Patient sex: M
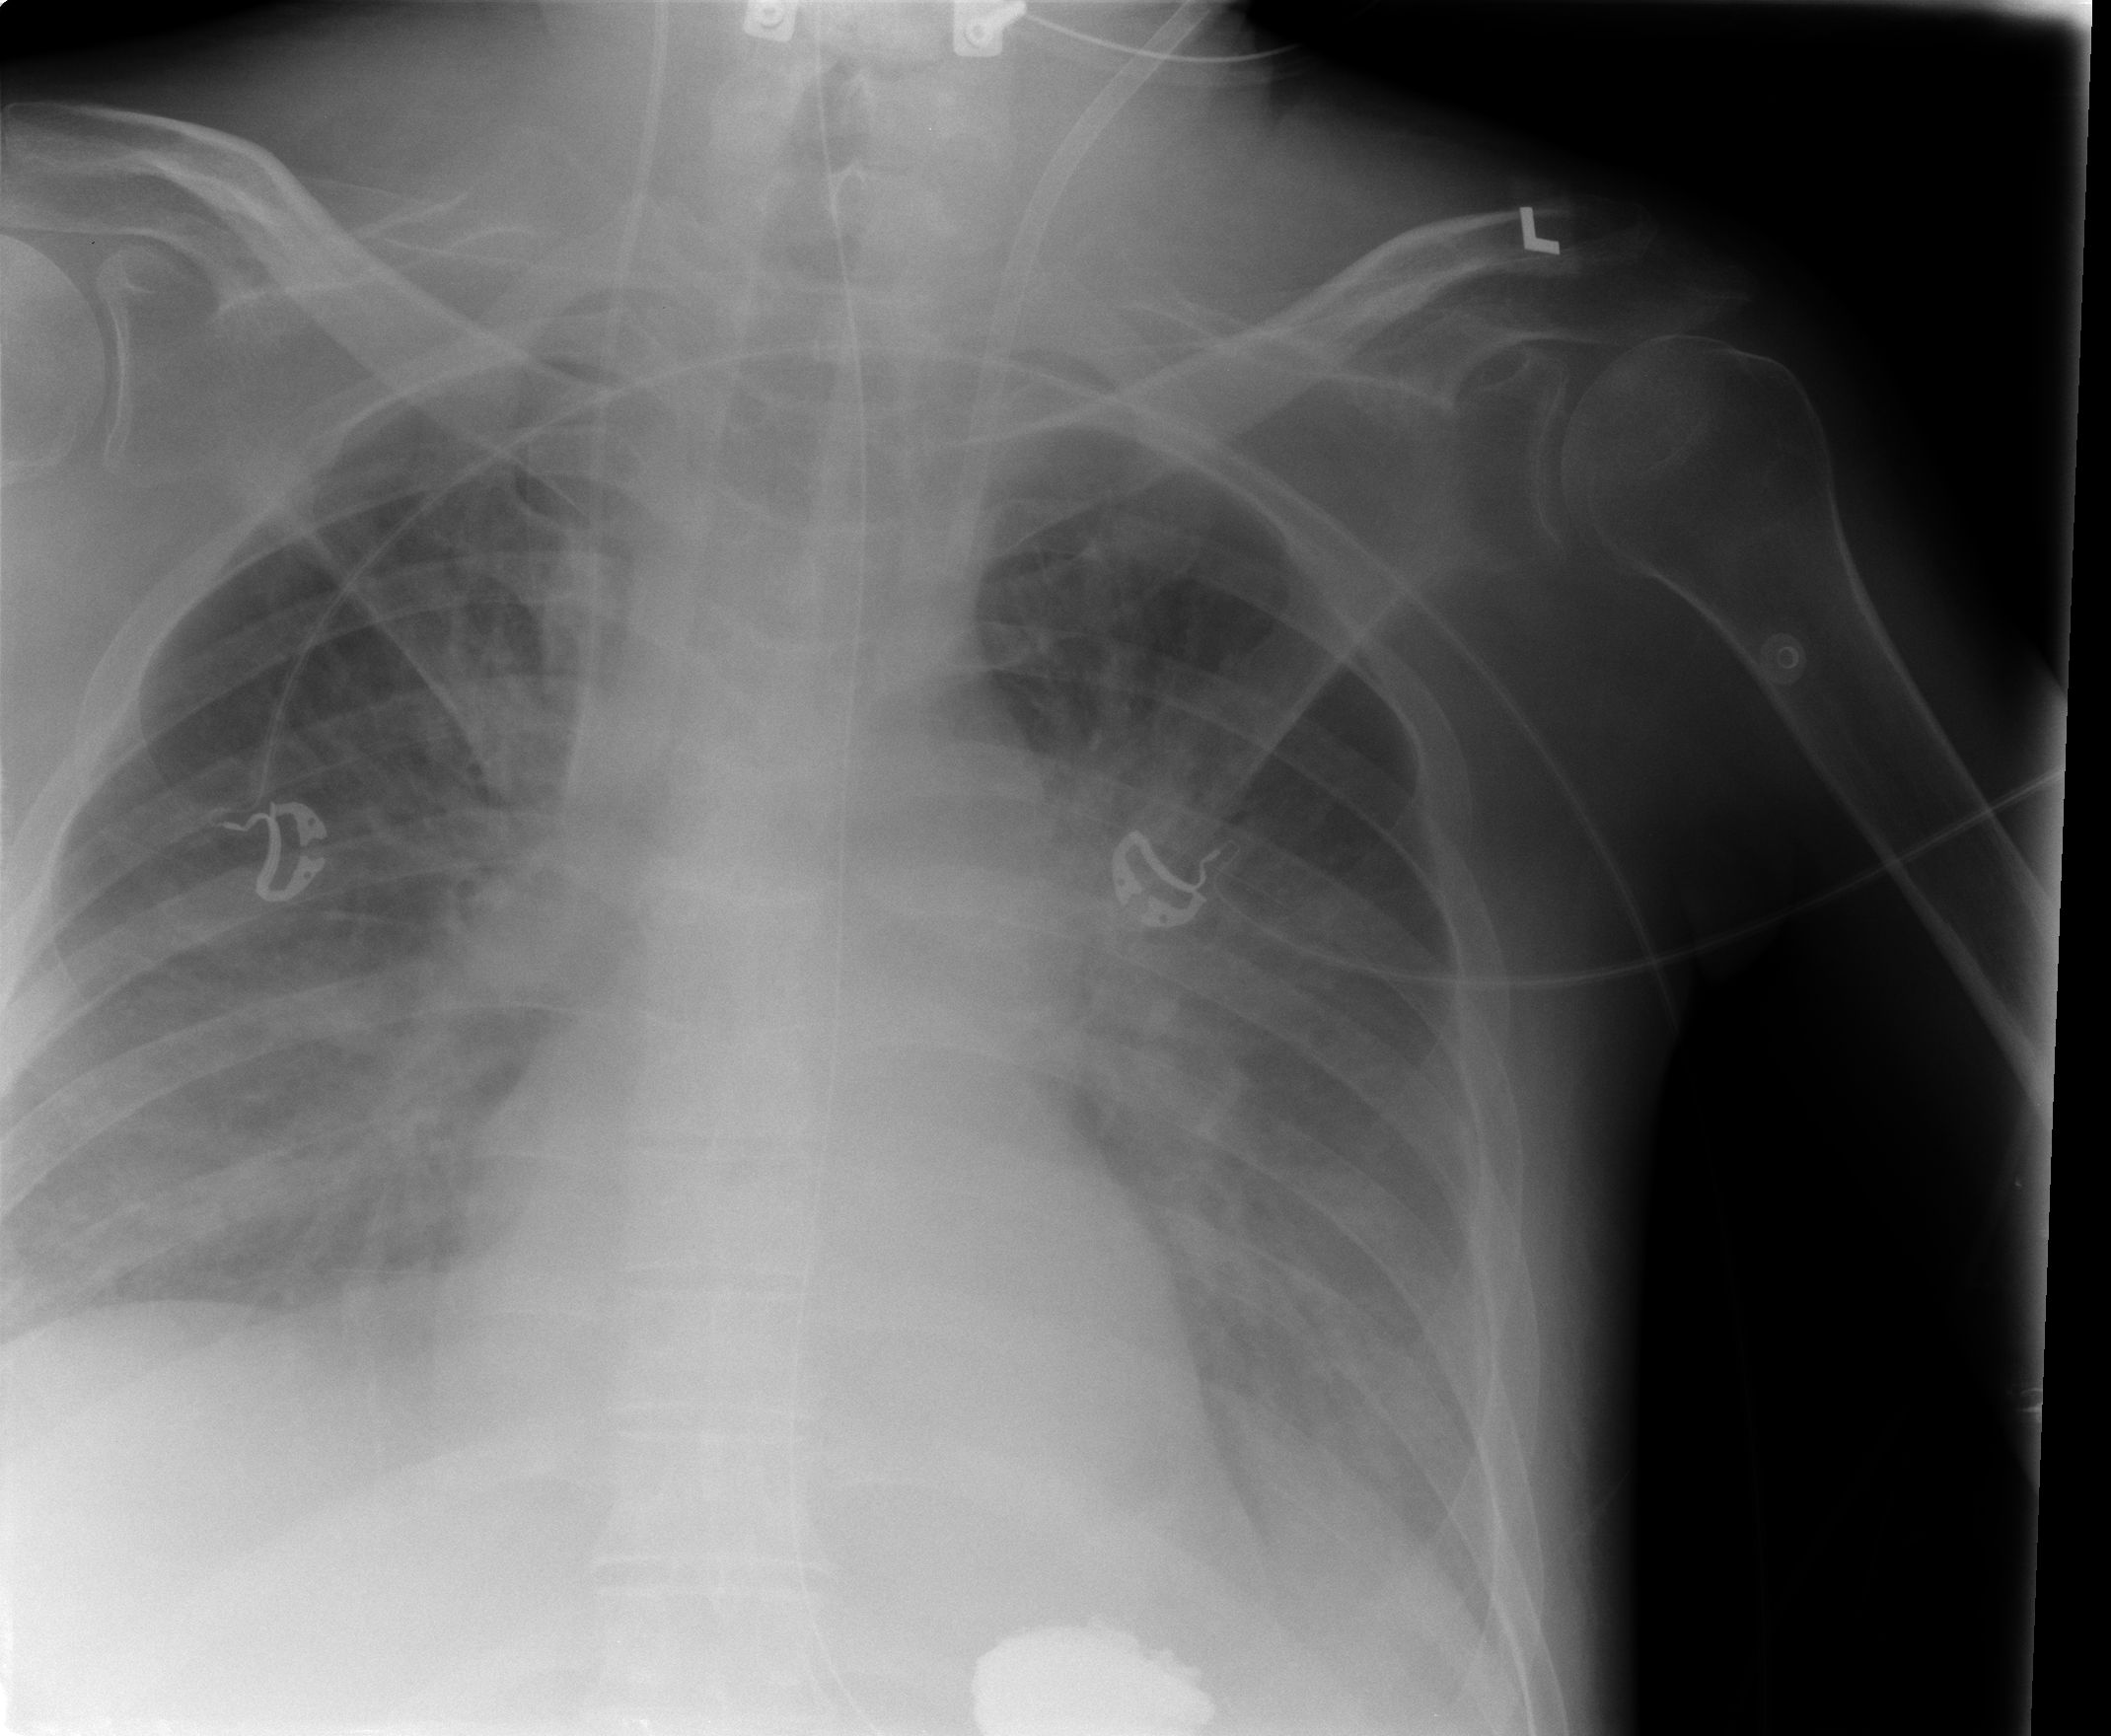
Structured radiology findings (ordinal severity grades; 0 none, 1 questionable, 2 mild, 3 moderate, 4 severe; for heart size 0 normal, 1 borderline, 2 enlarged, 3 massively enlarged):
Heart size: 2
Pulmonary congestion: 2
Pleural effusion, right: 2
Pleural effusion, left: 2
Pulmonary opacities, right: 0
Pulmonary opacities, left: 0
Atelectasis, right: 2
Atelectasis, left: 2